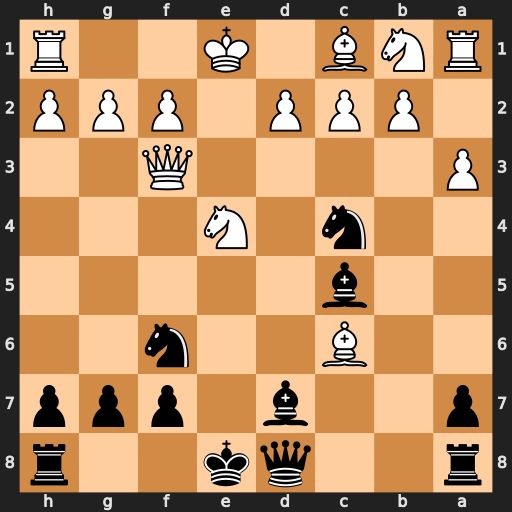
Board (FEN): r2qk2r/p2b1ppp/2B2n2/2b5/2n1N3/P4Q2/1PPP1PPP/RNB1K2R
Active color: b
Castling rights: KQkq
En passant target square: -
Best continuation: Bxc6 Nxf6+ Qxf6 Qxf6 gxf6